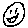
Label: smiley face